Field crop: maize
Growth stage: 2
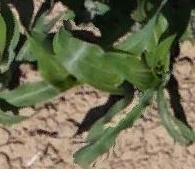
Species: maize